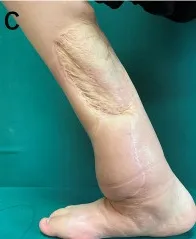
An adequate range of motion.
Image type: radiology (x_ray)